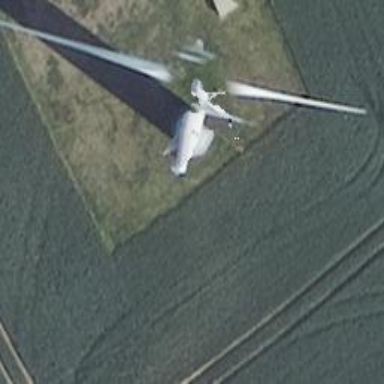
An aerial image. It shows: Wind generator powered by horizontal-axis wind turbine.